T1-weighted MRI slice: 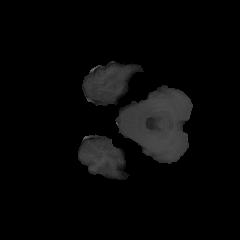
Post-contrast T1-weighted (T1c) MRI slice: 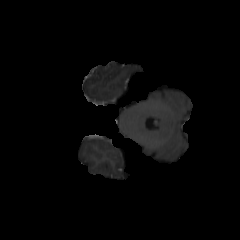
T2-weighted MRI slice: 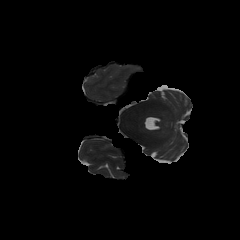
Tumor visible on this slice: no